Interaction volume radius: 5 \u00c5
Interaction volume height: 30 \u00c5
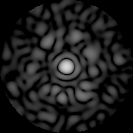
Disorder parameter: 0.8535